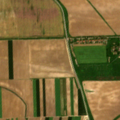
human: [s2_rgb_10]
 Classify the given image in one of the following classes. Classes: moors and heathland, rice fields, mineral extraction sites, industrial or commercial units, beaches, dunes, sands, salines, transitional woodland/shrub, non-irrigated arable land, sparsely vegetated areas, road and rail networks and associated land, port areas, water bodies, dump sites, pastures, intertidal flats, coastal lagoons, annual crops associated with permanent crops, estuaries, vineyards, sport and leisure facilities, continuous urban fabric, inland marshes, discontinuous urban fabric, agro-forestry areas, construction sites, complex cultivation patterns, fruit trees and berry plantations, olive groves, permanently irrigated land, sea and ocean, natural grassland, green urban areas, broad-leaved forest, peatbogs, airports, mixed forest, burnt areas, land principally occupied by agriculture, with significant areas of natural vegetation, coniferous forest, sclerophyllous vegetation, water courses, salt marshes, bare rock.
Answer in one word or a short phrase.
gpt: industrial or commercial units, non-irrigated arable land